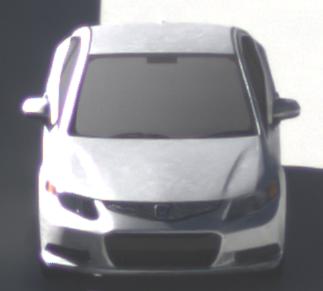
Make: Honda
Model: Civic Limousine 1.8
Detailed model: Civic (IX) Limousine
Model produced from: 2014/05
Model produced until: 2017/06
Doors: 4
Color: white
Road condition: dry road
Daytime: morning or afternoon
Contrast: high contrast